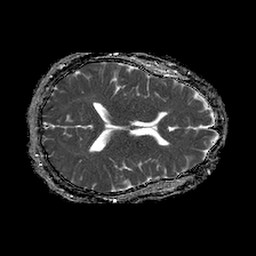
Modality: ADC
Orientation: axial
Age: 52
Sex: female
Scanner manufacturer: philips
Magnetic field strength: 1.5 T
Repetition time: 4.6 s
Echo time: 0.08517 s